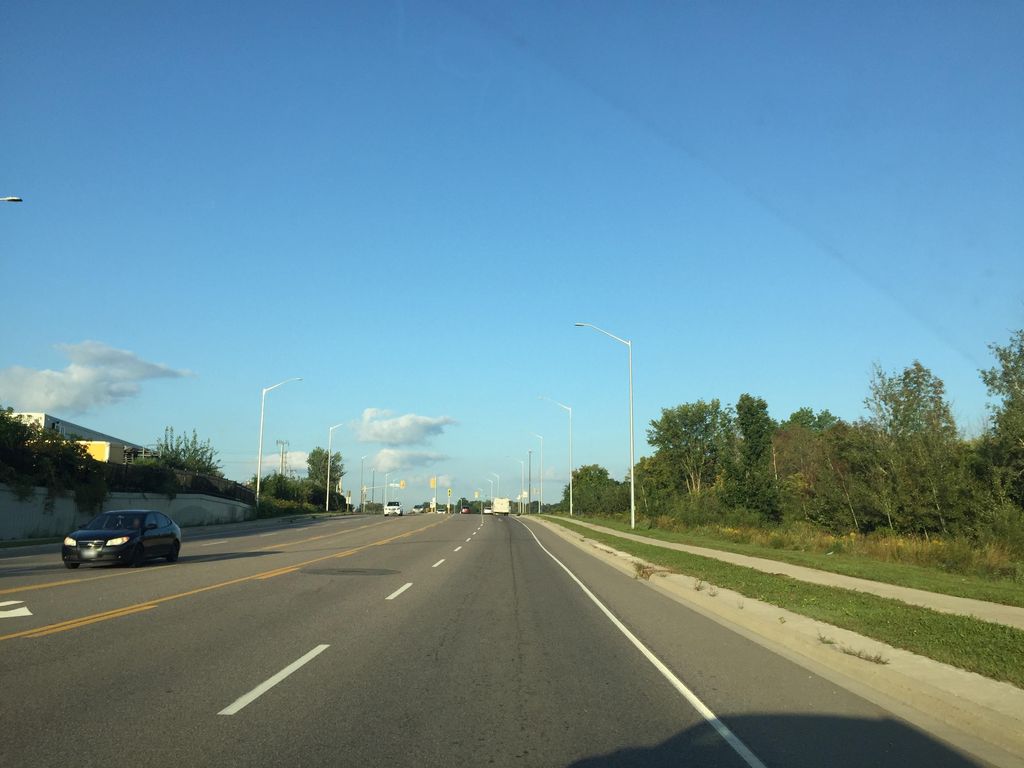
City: kitchener-waterloo